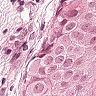
Metastatic tissue present: yes